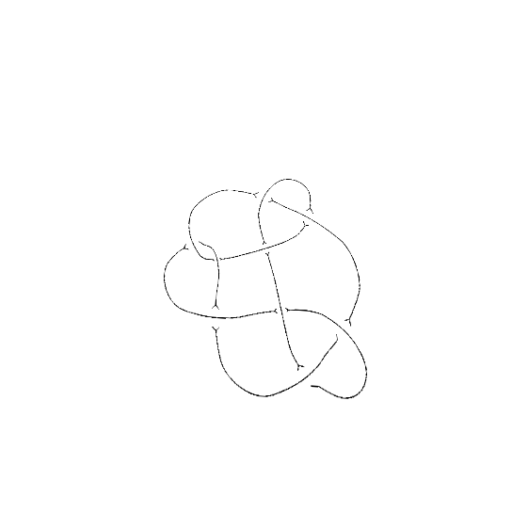
Crossing number: 9